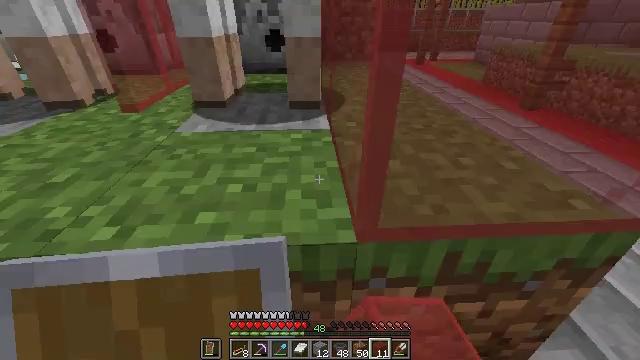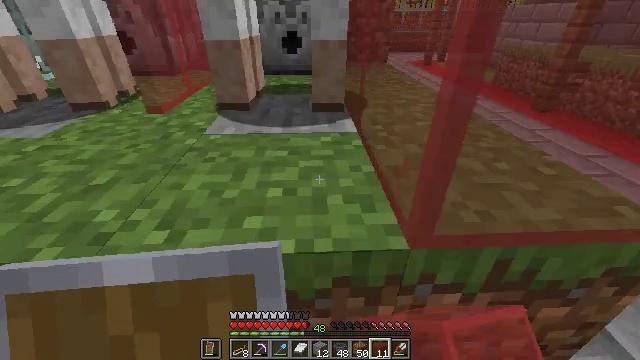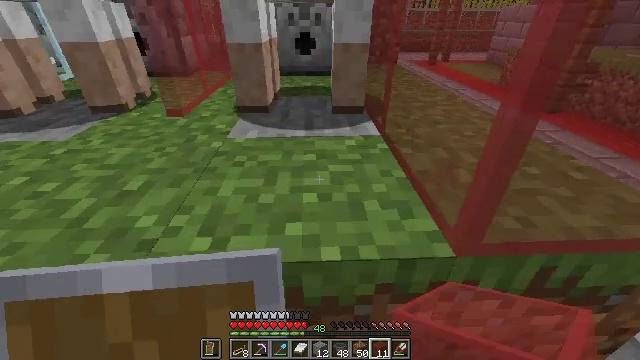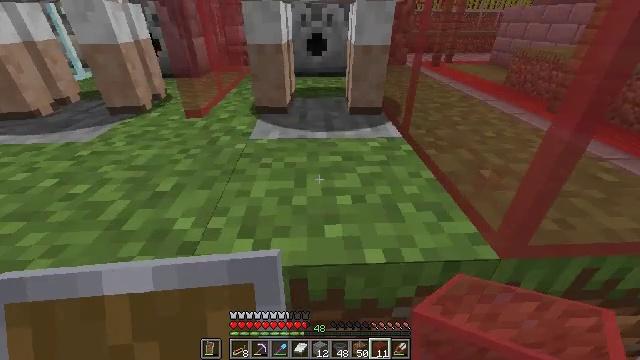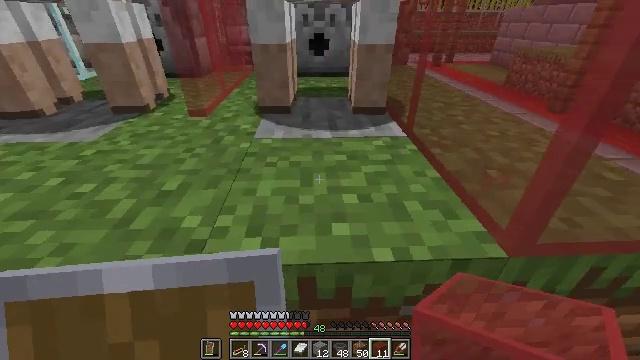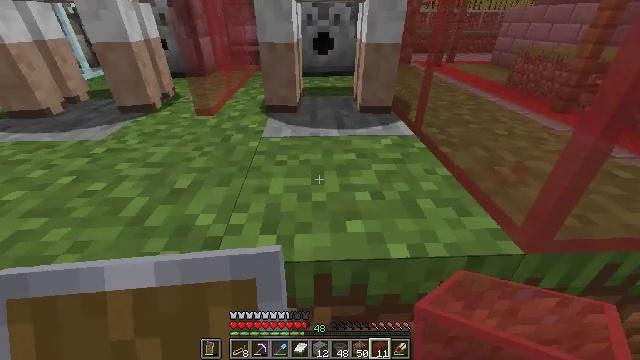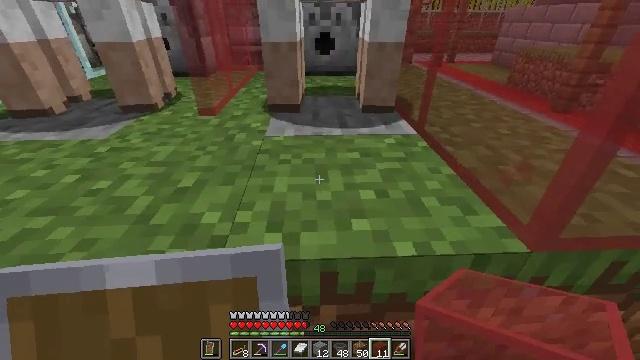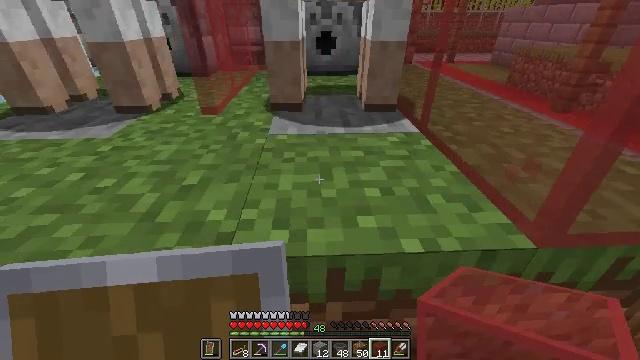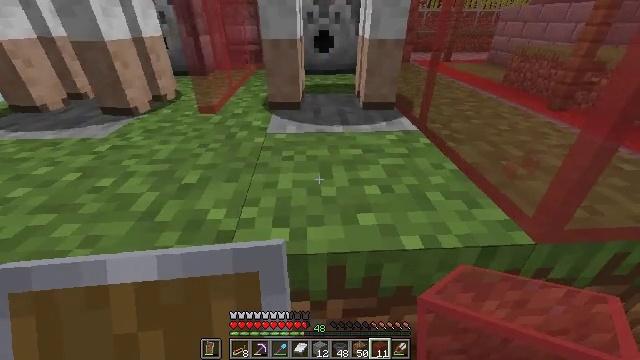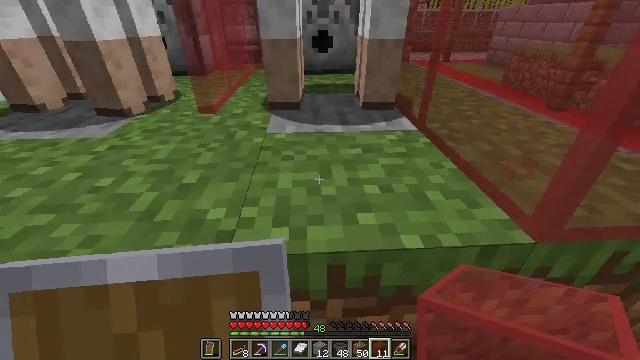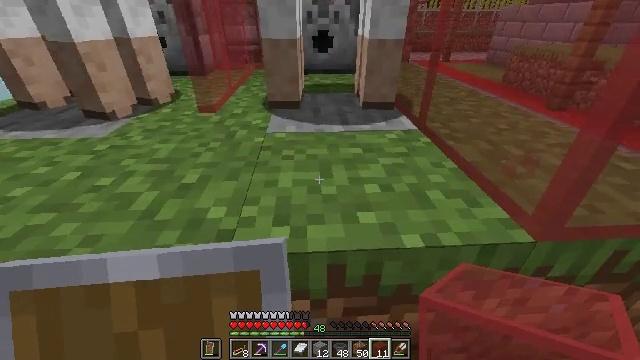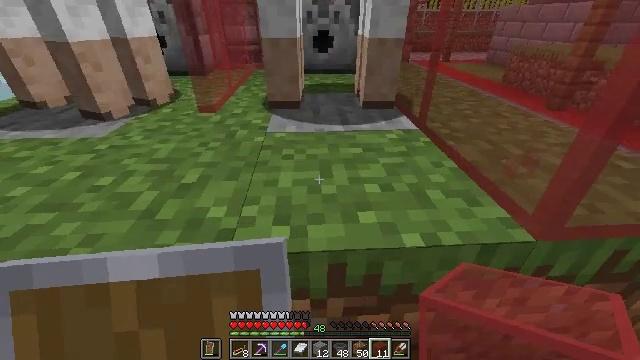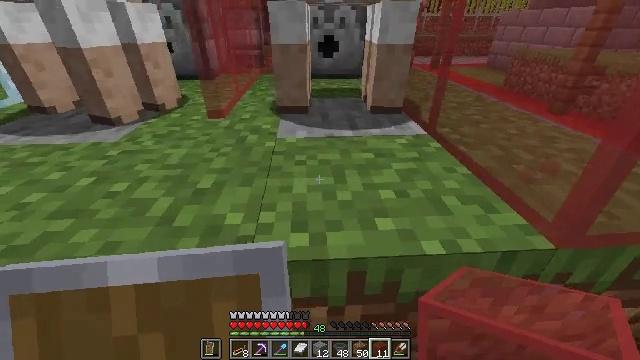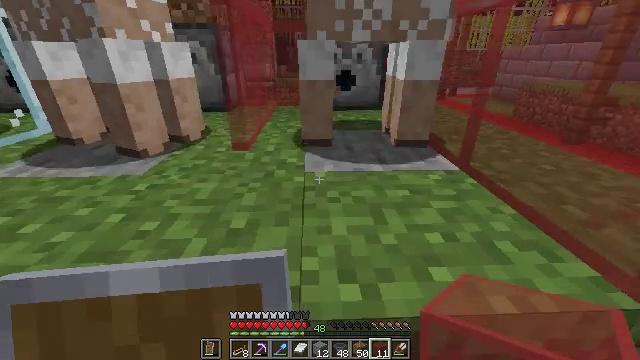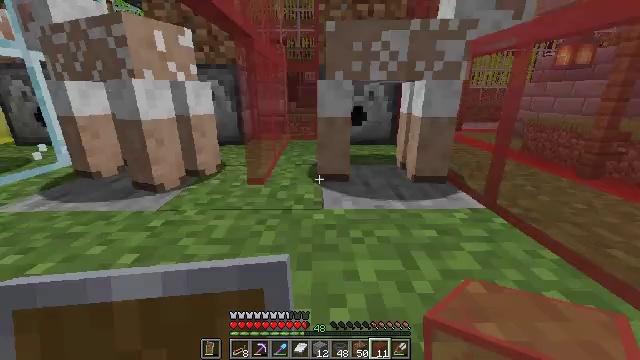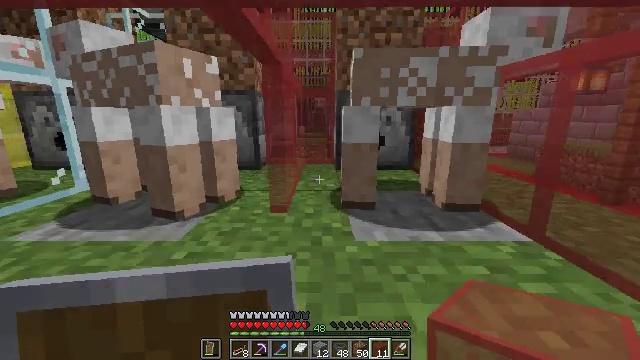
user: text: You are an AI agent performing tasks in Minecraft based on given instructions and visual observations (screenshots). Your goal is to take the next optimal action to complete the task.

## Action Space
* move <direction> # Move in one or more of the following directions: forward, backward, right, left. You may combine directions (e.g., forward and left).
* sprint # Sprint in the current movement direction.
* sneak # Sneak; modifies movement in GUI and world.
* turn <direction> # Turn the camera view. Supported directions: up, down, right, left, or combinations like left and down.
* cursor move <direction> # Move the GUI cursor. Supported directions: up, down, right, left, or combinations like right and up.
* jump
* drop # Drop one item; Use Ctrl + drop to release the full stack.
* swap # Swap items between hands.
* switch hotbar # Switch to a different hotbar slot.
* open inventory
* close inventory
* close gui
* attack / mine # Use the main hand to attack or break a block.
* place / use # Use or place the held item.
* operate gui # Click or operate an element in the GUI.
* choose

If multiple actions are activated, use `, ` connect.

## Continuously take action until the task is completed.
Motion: motion action
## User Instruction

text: Smash the red stained glass pane.
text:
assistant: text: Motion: move left
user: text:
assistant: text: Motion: move left
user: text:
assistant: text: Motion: no_op
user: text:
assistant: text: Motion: no_op
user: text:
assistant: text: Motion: no_op
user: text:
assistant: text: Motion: no_op
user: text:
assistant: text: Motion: no_op
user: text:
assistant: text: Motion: no_op
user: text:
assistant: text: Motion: no_op
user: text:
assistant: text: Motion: no_op
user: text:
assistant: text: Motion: no_op
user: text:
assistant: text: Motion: move left
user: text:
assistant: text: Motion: move forward and move left, turn left and up
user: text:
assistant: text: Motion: move forward and move left, turn left and up
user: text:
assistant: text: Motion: move forward and move left, turn left and up
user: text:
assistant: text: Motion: move forward and move left, turn up
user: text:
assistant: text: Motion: turn up
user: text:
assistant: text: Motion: turn up
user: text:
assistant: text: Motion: turn up
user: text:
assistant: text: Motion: no_op
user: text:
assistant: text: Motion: turn right
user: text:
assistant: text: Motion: no_op
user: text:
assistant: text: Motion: no_op
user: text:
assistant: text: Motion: no_op
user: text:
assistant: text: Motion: no_op
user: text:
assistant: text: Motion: no_op
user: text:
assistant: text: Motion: no_op
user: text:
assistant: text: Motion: no_op
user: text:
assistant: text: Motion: no_op
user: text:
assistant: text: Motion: no_op